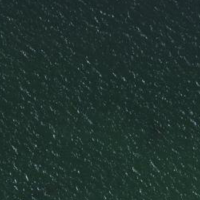
EUNIS habitat code: 14
Species observed at this site:
Viola tricolor